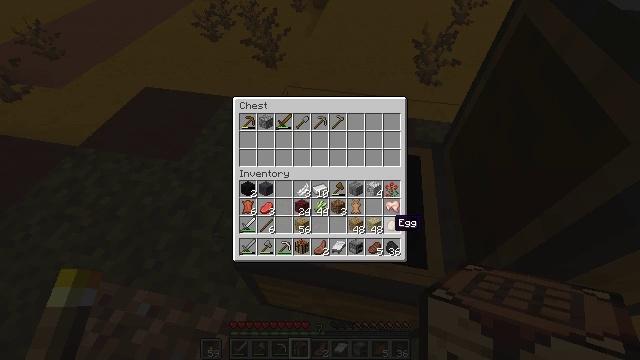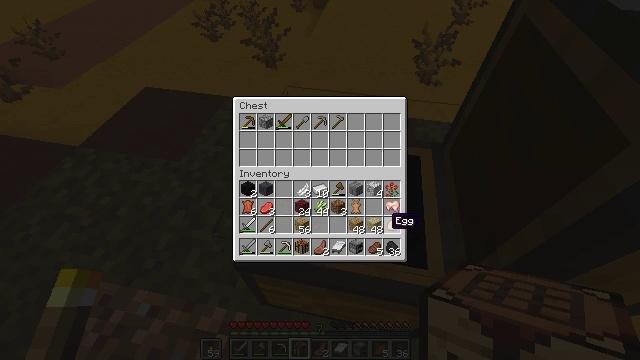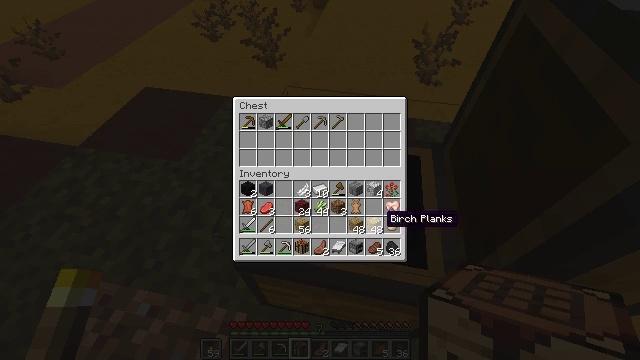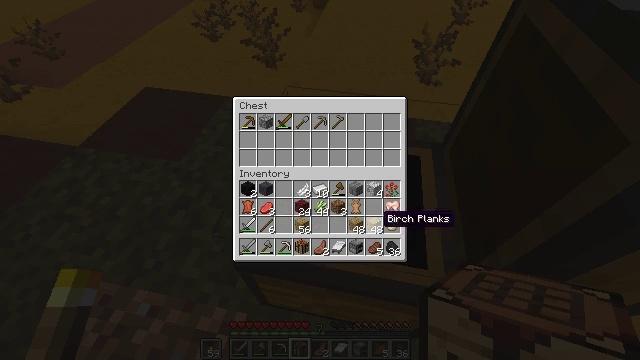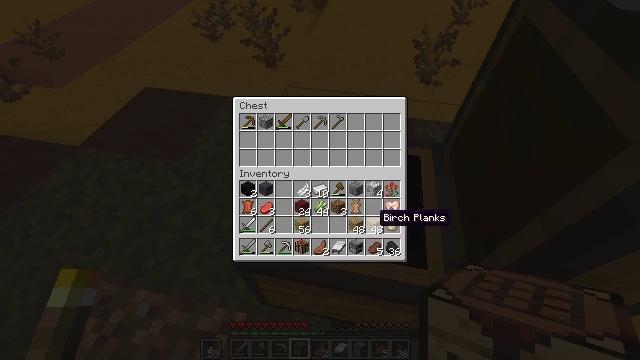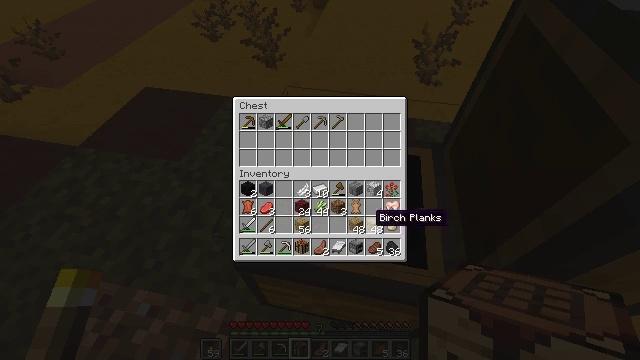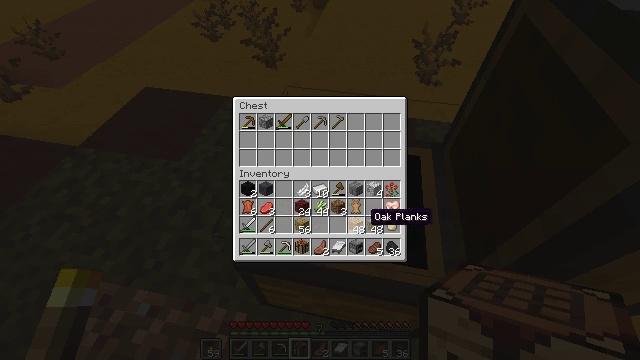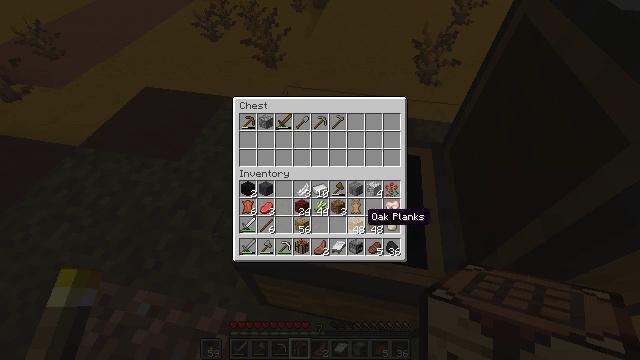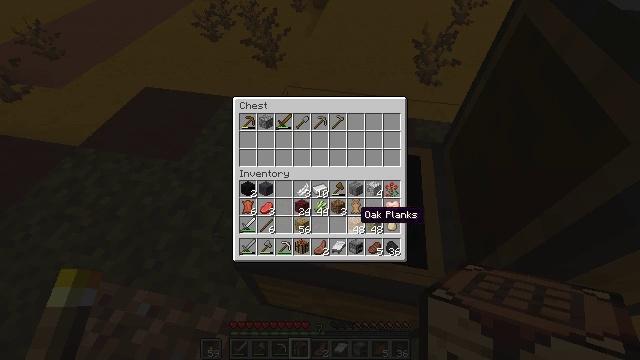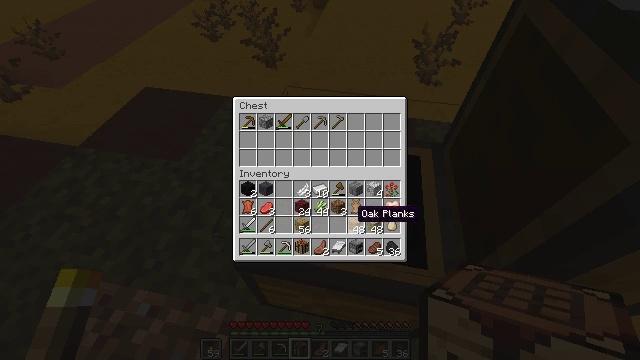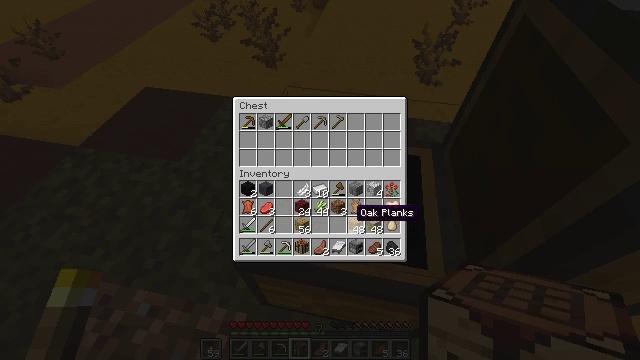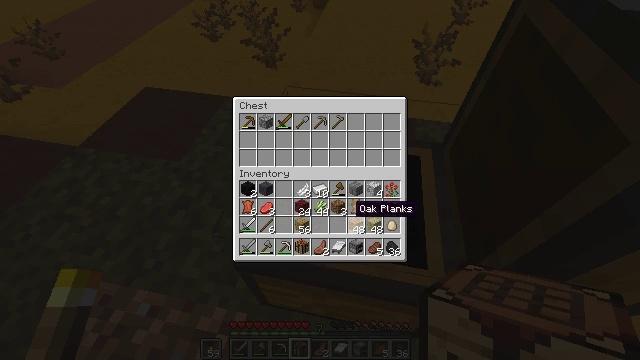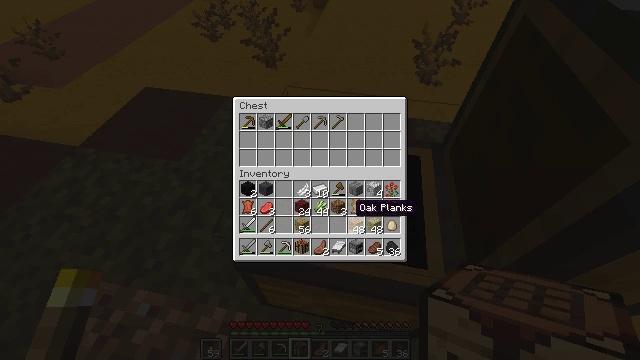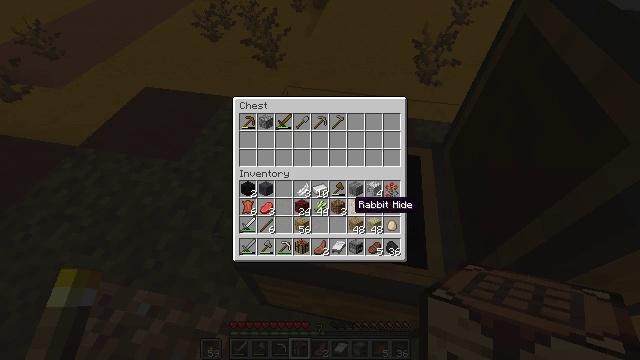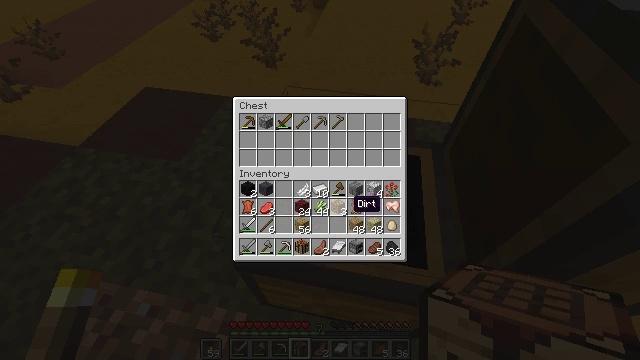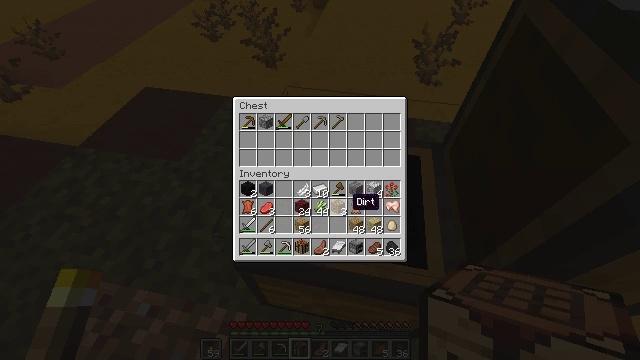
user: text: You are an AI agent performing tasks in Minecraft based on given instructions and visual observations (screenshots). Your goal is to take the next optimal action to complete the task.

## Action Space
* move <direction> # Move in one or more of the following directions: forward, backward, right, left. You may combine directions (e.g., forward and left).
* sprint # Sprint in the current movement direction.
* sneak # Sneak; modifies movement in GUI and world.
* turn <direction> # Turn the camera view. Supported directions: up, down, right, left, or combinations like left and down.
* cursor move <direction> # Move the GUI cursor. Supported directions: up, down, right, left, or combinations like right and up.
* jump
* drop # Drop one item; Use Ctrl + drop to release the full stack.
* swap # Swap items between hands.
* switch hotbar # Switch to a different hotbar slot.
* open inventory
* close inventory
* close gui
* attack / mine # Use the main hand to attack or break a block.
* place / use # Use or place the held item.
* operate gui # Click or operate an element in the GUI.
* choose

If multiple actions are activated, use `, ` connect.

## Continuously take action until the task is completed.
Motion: motion action
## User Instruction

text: Mine the brown terracotta block.
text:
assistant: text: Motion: no_op
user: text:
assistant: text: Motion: no_op
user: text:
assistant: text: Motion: no_op
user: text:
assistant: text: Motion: no_op
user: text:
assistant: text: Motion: no_op
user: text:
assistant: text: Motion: no_op
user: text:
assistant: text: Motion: no_op
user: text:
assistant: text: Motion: cursor move left
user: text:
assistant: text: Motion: no_op
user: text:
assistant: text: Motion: no_op
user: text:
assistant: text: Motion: no_op
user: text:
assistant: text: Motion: no_op
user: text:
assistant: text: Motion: no_op
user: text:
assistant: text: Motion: no_op
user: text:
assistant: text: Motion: no_op
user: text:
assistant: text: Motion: no_op
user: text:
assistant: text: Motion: no_op
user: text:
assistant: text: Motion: no_op
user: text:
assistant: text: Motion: no_op
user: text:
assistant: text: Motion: no_op
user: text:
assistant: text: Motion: no_op
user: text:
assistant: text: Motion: no_op
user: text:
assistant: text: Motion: no_op
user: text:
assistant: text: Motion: no_op
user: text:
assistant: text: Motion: no_op
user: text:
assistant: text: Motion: no_op
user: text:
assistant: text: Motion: no_op
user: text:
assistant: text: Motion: no_op
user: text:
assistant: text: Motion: no_op
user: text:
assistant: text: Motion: no_op